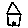
Label: house